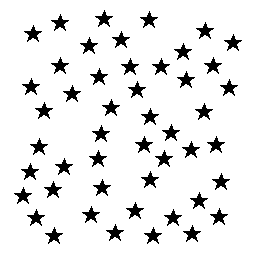
Squares: 0
Triangles: 0
Stars: 48
Total shapes: 48